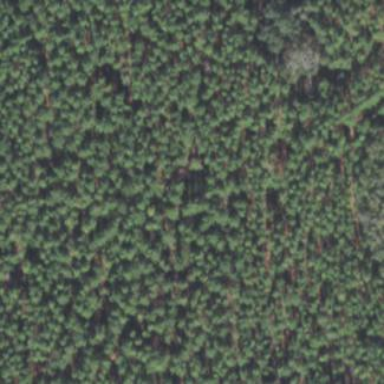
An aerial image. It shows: Forest with needle-leaved trees.